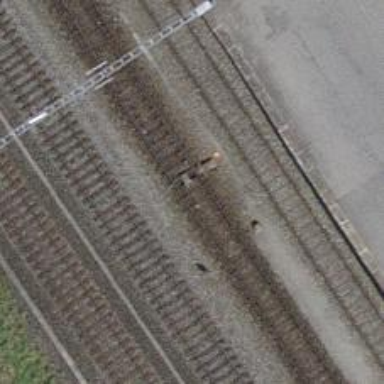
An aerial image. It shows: Railway switch.